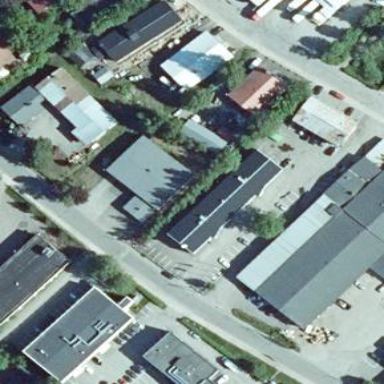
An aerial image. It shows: Industrial building.